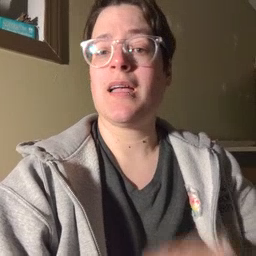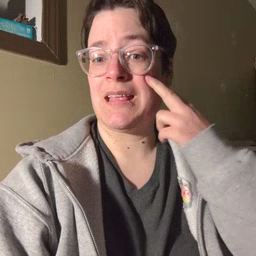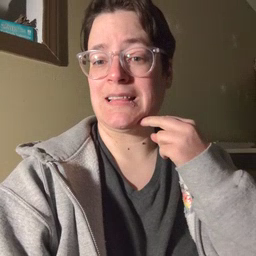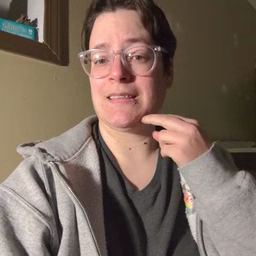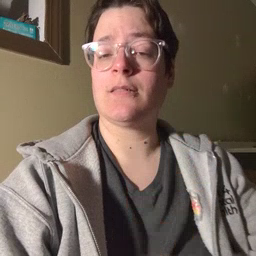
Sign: head